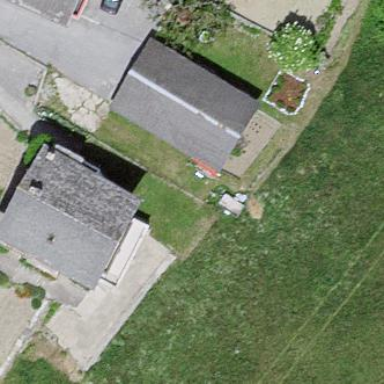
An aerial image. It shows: Simple and straightforward house.